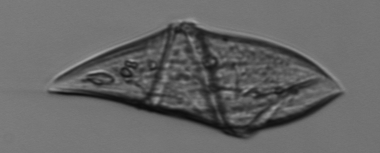
Label: Gyrodinium